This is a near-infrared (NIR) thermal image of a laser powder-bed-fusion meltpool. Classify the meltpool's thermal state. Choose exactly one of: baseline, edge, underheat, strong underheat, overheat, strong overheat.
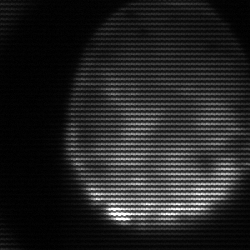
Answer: edge